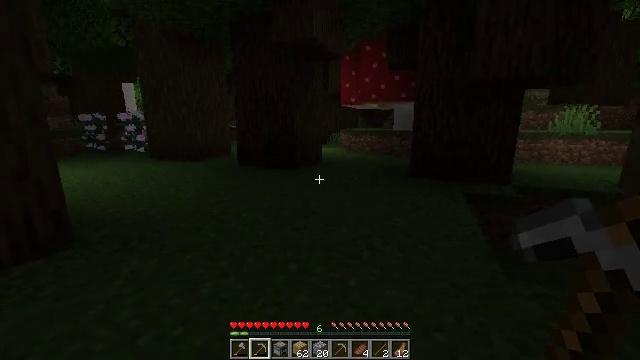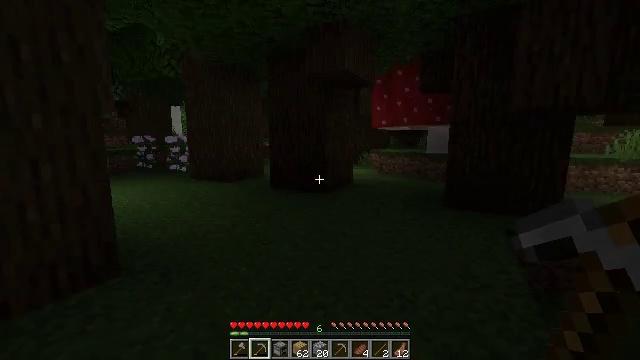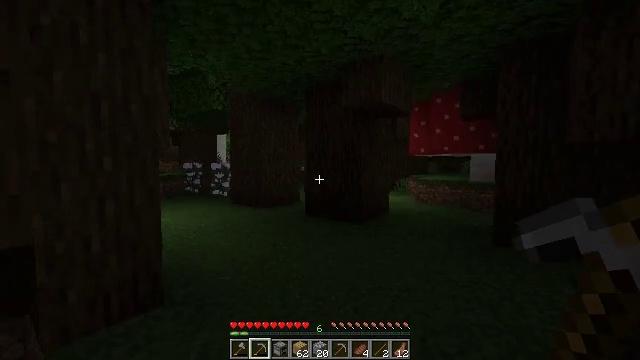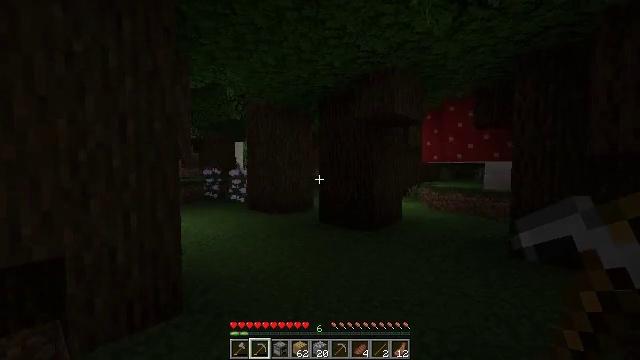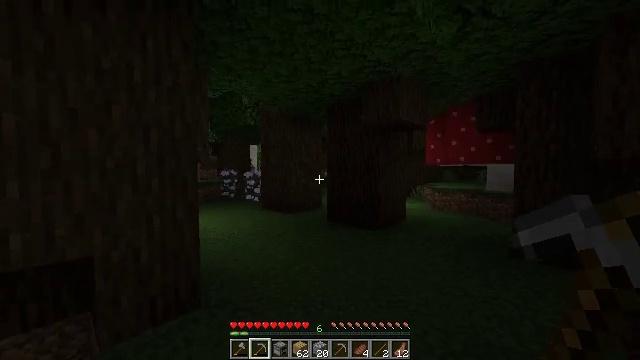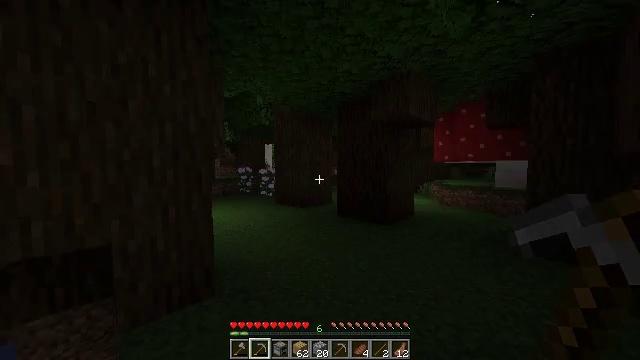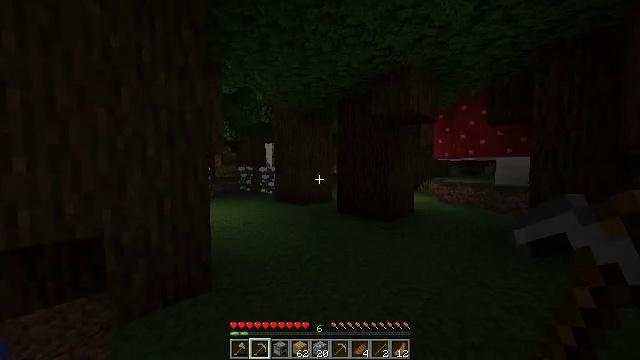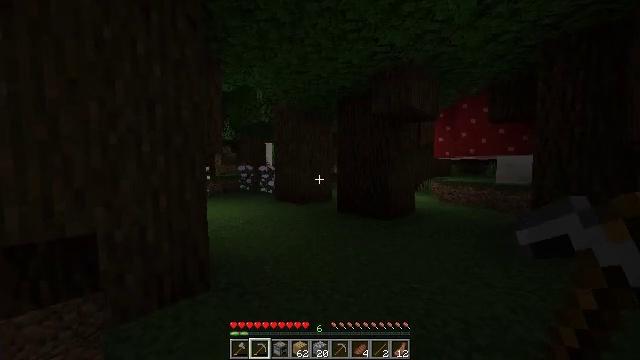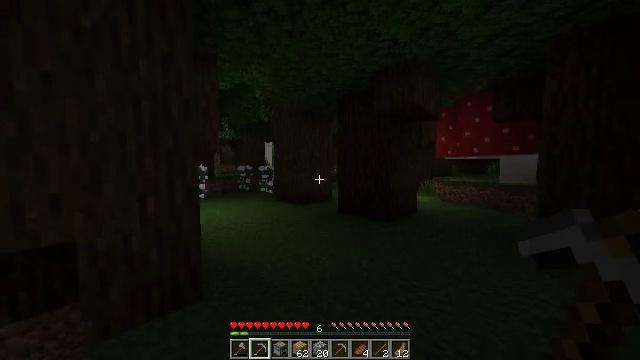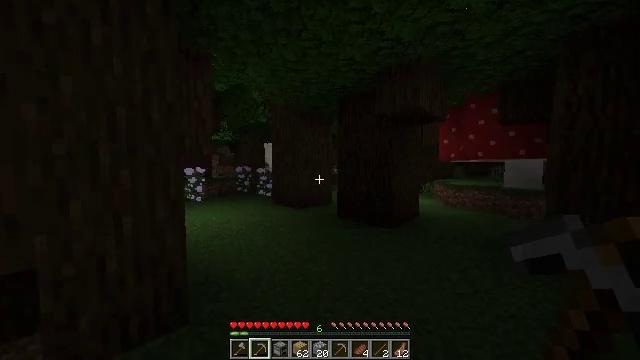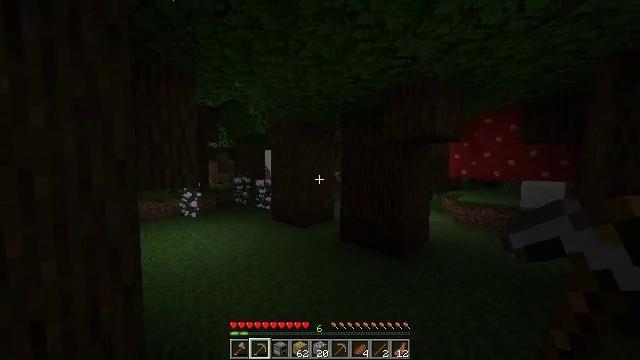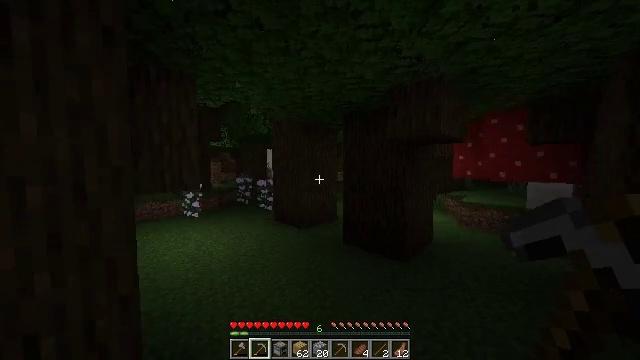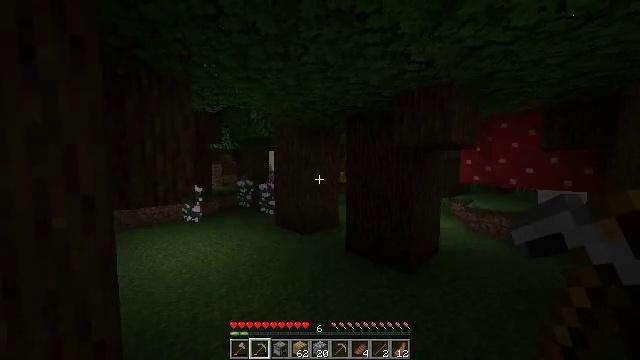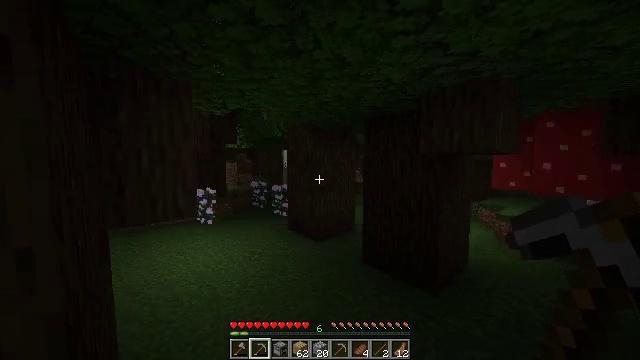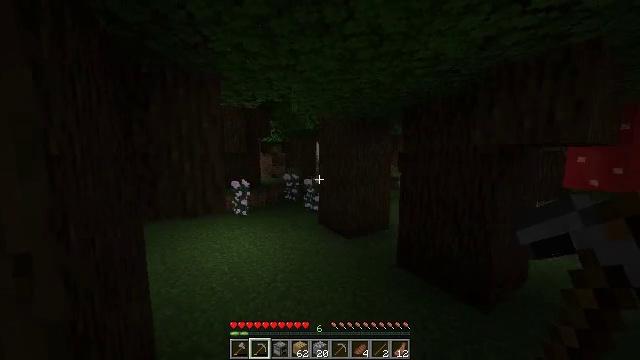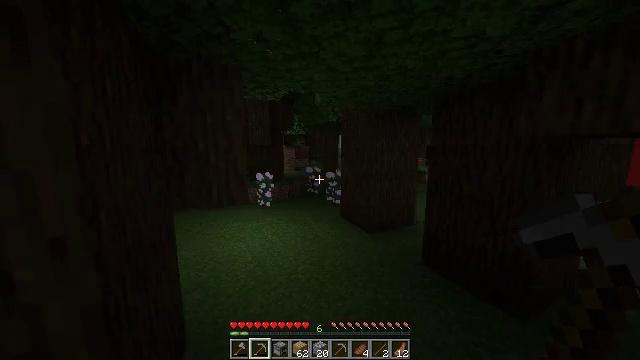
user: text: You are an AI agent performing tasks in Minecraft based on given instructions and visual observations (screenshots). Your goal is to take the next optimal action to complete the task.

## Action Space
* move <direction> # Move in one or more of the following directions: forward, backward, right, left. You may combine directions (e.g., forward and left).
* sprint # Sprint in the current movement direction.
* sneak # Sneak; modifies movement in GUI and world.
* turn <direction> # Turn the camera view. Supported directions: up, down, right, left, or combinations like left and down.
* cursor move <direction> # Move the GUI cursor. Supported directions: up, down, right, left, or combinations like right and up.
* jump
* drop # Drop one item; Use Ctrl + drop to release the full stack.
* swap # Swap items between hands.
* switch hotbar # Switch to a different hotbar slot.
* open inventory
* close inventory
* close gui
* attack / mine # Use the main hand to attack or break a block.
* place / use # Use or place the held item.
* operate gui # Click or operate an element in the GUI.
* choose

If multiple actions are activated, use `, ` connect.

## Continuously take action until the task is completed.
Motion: motion action
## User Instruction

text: Mine the dead bush in the desert.
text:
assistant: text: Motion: move forward, sprint, turn left and up, jump
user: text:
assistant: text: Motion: move forward, sprint, turn left and up, jump
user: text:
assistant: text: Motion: move forward, sprint, turn left, jump
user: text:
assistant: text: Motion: move forward, sprint, turn left, jump
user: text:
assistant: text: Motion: move forward, sprint, turn left, jump
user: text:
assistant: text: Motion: move forward, sprint, jump
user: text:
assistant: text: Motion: move forward, sprint, jump
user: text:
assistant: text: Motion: move forward, sprint, jump
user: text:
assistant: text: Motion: move forward, sprint, jump
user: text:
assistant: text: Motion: move forward, sprint, jump
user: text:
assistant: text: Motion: move forward, sprint, jump
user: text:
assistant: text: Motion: move forward, sprint, jump
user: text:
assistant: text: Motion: move forward, sprint, turn left, jump
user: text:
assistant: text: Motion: move forward, sprint, turn left and down, jump
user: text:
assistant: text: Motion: move forward, sprint, turn left and down, jump
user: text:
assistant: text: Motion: move forward, sprint, turn left, jump
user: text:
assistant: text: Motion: move forward, turn left and up, jump
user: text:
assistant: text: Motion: move forward, turn left and up, jump
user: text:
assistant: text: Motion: move forward, jump
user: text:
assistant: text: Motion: move forward, jump
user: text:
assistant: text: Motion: move forward, jump
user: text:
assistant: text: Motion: move forward, jump
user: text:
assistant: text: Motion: move forward, jump
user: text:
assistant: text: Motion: move forward, jump
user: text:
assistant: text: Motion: move forward, jump
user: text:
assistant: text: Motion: move forward, jump
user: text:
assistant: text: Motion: move forward, jump
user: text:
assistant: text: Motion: move forward, jump
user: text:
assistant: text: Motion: move forward, jump
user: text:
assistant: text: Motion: move forward, jump